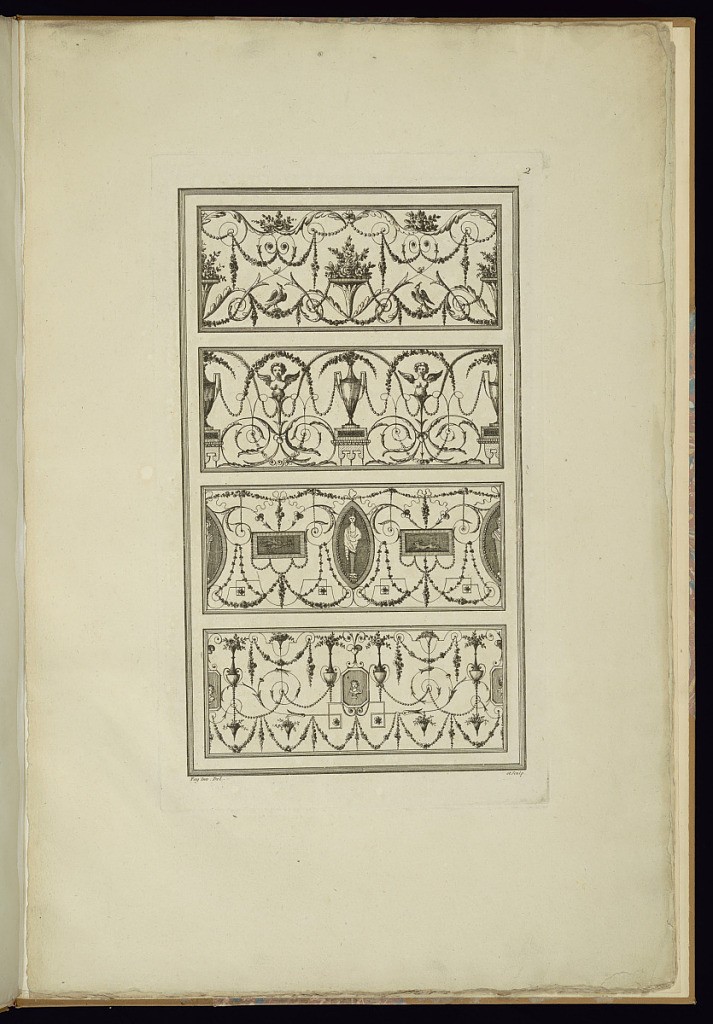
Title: Arabesque Ornament Designs
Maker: Jean-Baptiste Fay, French, active 1765 – 1790s
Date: late 18th century
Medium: Etching on laid paper
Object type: Print
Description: Four horizontal designs for ornamental friezes with repeating patterns featuring arabesque motifs. The designs include flowers, scrolling leaves, fleurons, rosettes, festoons of flowers, vases, vignettes with animals, portrait busts, and sculptures. The plate is numbered and signed.